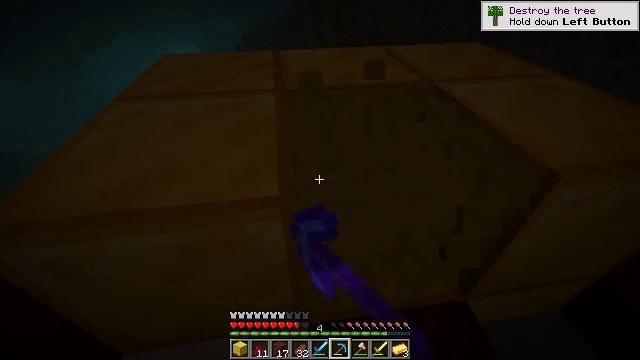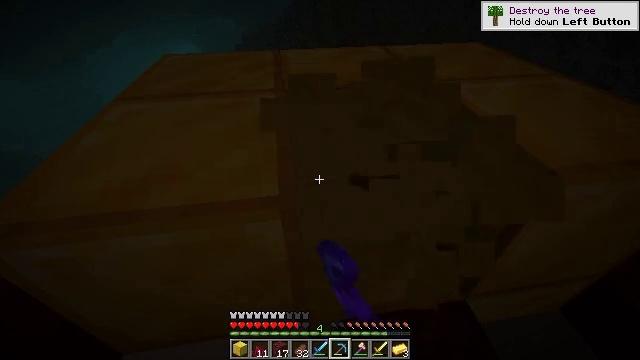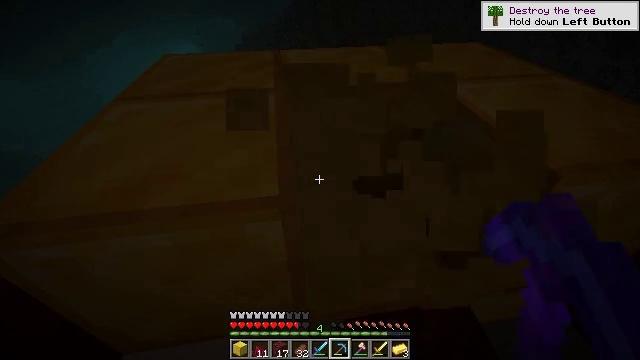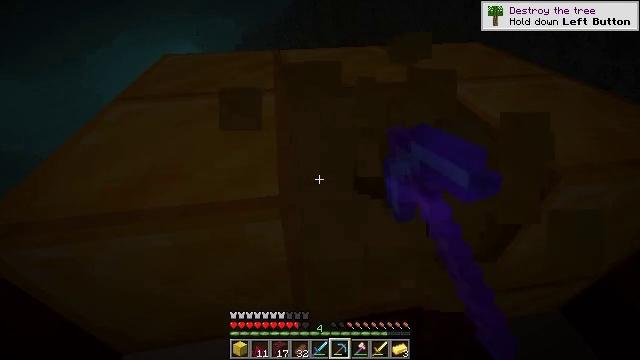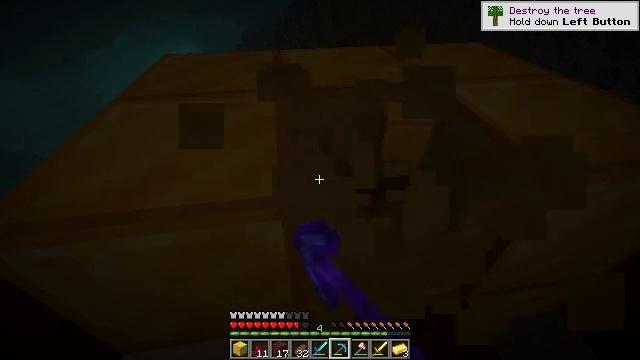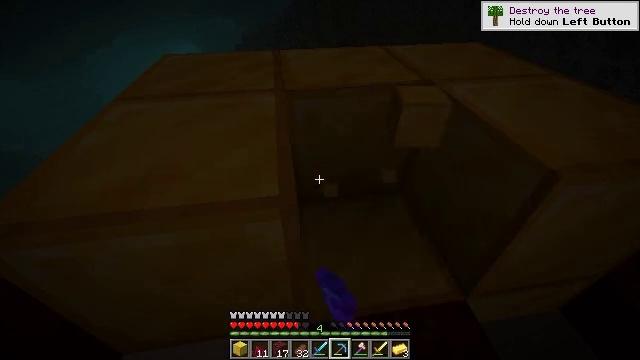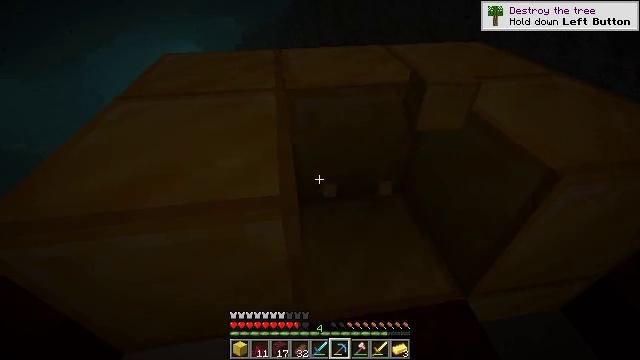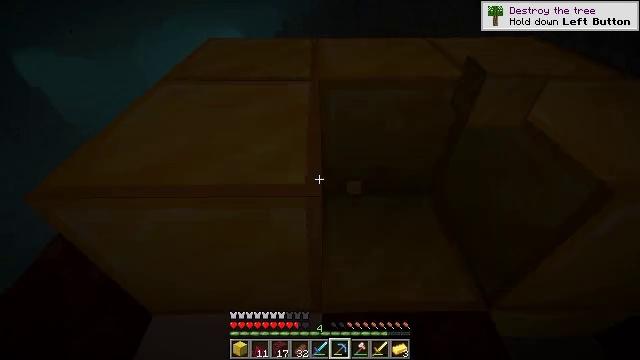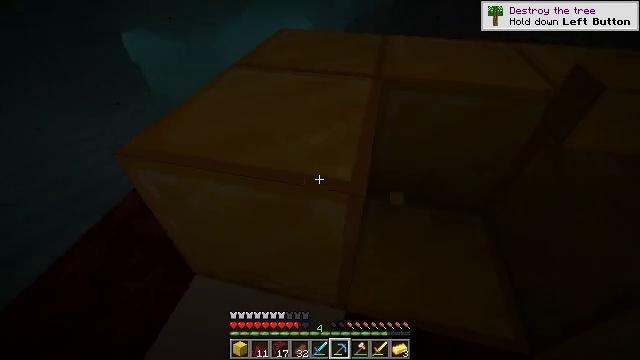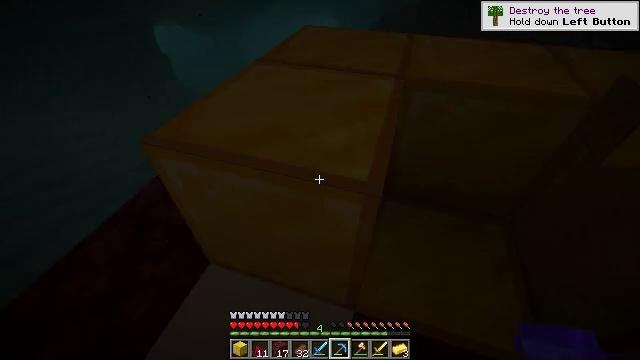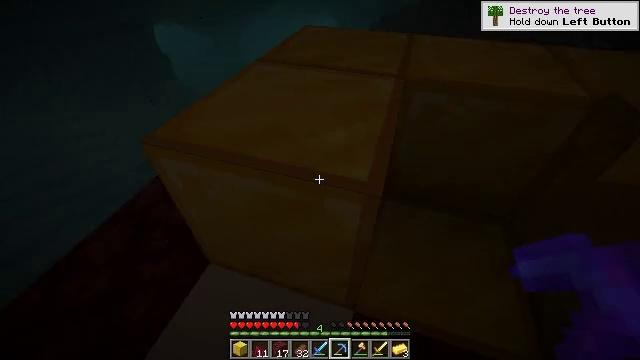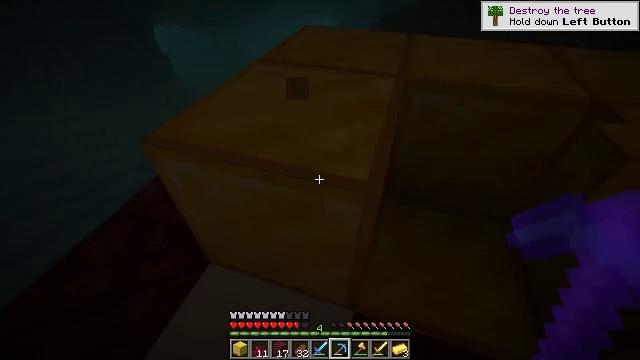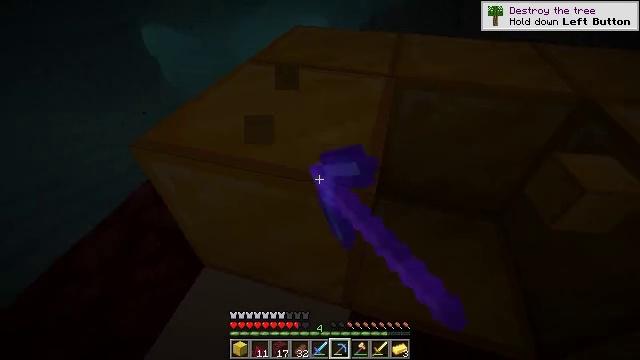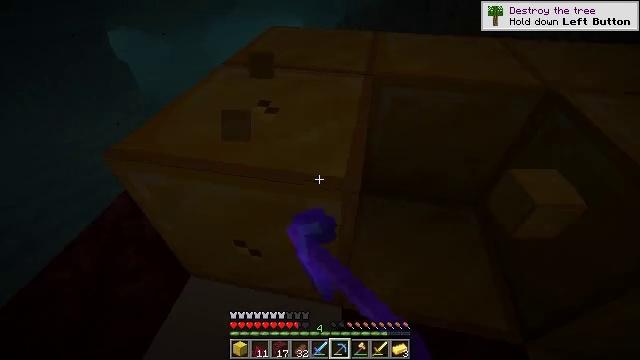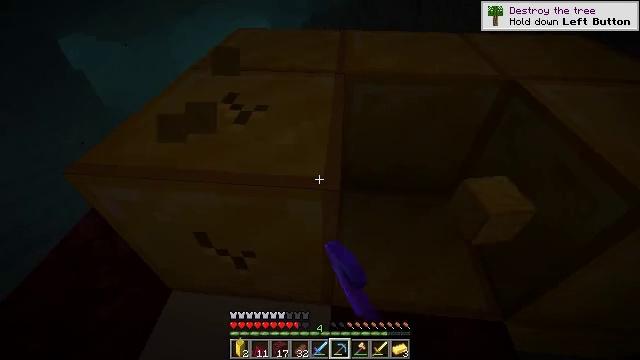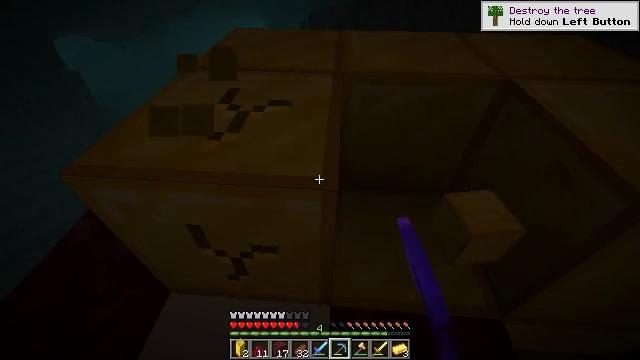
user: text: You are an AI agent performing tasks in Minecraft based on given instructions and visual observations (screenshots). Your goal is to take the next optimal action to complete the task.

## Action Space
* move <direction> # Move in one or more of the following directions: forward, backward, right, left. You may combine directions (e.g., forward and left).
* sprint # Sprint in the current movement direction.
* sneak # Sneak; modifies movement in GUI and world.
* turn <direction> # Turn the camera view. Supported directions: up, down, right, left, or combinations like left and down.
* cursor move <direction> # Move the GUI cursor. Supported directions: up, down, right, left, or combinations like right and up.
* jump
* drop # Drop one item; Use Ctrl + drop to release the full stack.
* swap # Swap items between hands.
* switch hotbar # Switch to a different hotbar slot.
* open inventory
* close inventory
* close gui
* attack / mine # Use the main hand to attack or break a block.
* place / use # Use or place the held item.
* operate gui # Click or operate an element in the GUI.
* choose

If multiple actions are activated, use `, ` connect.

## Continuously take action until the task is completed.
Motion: motion action
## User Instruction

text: Break the gold block to collect it.
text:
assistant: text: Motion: attack / mine
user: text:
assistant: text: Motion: attack / mine
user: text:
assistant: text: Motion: attack / mine
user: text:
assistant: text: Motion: no_op
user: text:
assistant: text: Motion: no_op
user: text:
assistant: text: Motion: no_op
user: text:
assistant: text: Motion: turn left and down
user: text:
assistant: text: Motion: turn left
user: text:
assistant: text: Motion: turn left
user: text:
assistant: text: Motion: no_op
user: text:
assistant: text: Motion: attack / mine
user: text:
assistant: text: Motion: turn right, attack / mine
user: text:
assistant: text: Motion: turn right, attack / mine
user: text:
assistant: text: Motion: turn right, attack / mine
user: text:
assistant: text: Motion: attack / mine
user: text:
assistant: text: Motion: attack / mine
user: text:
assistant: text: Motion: attack / mine
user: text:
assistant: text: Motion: attack / mine
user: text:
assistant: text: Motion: attack / mine
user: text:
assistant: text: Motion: attack / mine
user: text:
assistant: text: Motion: attack / mine
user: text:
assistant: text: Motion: attack / mine
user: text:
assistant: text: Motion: attack / mine
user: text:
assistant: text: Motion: attack / mine
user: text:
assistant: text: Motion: attack / mine
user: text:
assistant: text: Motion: attack / mine
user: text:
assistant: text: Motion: attack / mine
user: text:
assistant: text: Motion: attack / mine
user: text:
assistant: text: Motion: move left
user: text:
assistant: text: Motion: move forward and move left